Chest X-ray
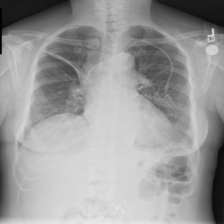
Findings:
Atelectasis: negative
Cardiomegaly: negative
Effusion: positive
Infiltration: negative
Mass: negative
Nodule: negative
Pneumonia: negative
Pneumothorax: negative
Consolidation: negative
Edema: negative
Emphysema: negative
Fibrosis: negative
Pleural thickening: negative
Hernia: negative